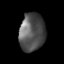
Tissue: lung
Cell type: Others
Senescence score: 0.2262
Nuclear area (px): 953
Mean DAPI intensity: 84.88